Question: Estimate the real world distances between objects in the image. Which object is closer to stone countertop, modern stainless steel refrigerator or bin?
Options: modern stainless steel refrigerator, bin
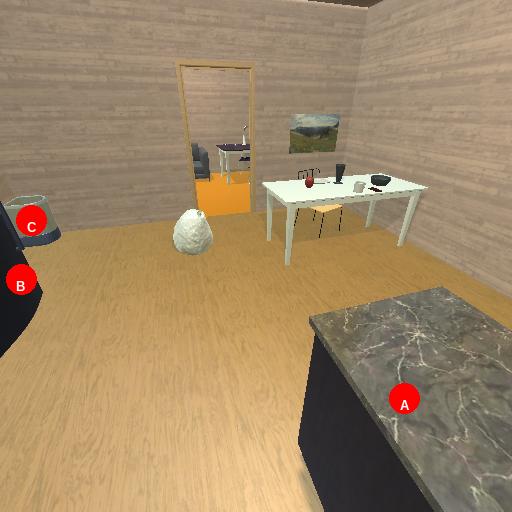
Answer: modern stainless steel refrigerator